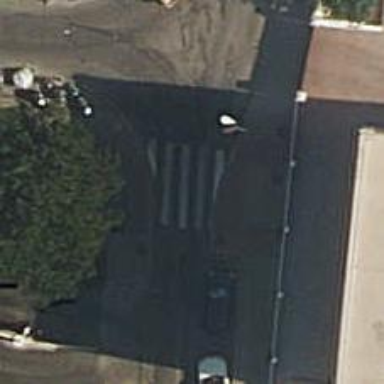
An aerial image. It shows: Zebra crossing on the road.